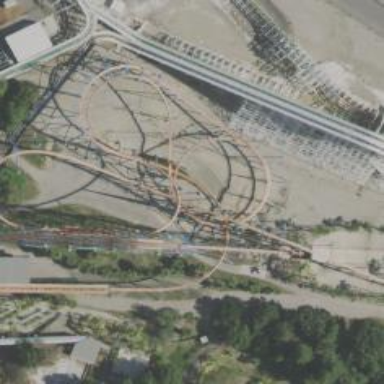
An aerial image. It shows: Thrilling roller coaster attraction.